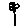
Label: flower